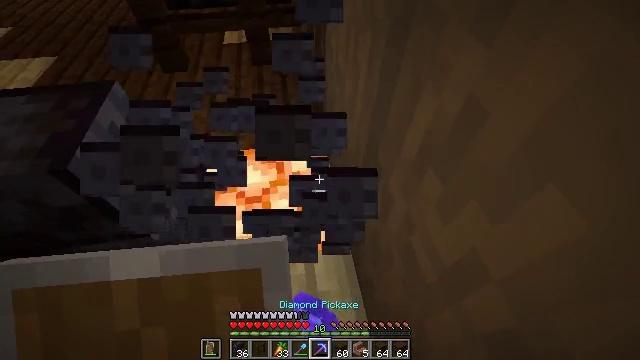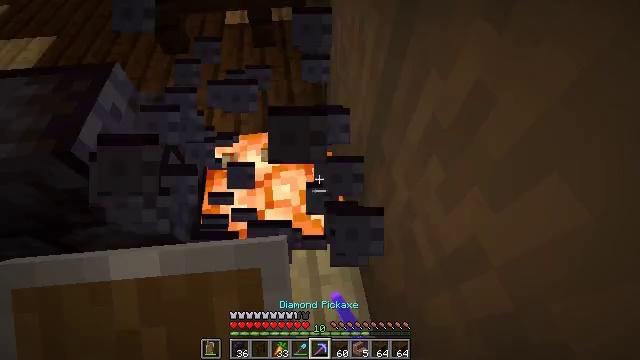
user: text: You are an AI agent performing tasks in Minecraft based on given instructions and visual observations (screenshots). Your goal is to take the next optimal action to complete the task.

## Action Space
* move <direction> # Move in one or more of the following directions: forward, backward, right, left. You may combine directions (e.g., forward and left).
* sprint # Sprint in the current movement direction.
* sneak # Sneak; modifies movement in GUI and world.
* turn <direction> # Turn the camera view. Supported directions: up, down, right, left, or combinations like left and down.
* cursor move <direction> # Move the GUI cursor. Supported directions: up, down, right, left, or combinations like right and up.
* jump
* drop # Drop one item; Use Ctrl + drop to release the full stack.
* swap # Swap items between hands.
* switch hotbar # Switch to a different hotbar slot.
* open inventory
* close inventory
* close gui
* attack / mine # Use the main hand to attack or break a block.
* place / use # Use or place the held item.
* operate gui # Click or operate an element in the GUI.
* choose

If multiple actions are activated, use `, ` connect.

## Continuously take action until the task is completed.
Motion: motion action
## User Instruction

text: Recycle the polished blackstone brick stairs from the build.
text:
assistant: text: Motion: turn down, attack / mine
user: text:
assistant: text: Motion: attack / mine